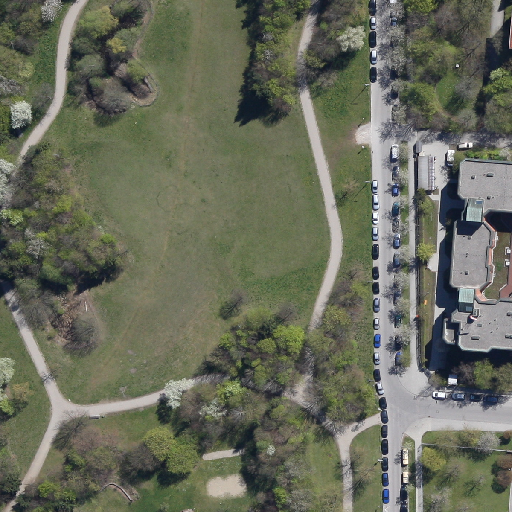
Referring expression: vehicle